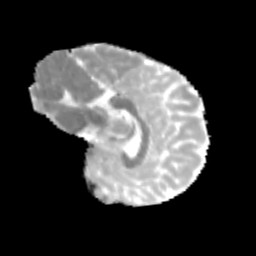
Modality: MD
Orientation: sagittal
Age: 9
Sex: male
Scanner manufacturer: siemens
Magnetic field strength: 3 T
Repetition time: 3.8 s
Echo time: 0.07 s